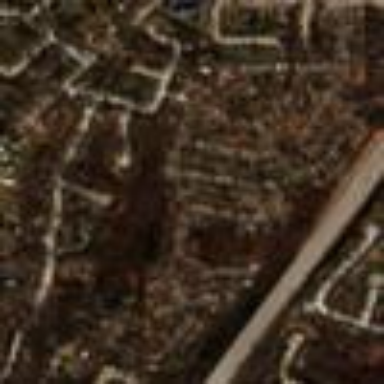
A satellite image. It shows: Residential area composed of single-family homes.